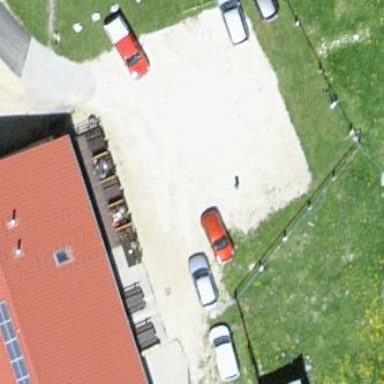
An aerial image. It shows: Parking area.